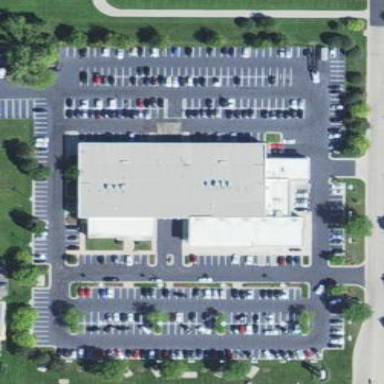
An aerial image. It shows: Commercial building housing car shop.